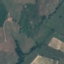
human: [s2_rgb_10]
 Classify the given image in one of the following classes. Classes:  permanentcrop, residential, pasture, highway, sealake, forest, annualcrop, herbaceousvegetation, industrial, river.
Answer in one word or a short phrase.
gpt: Pasture